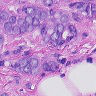
Metastatic tissue present: yes